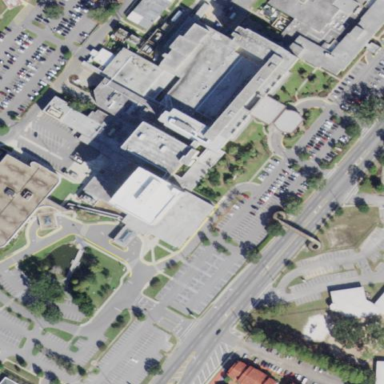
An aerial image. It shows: Hospital building.